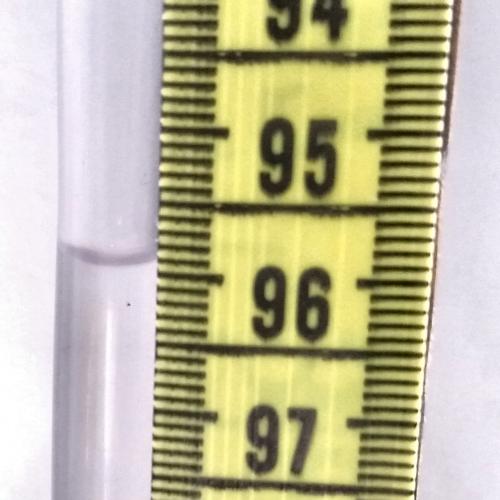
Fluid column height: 95.9 cm